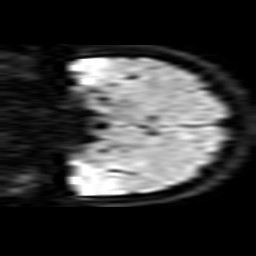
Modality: TRACE
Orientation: coronal
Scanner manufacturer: philips
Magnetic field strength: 1.5 T
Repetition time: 3.119 s
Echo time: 0.06163 s